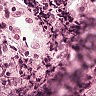
Metastatic tissue present: no